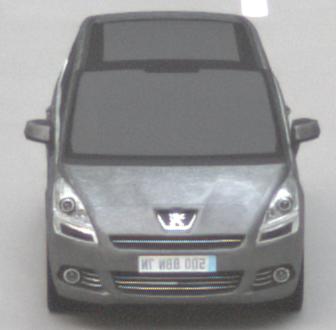
Make: Peugeot
Model: 5008 120 VTi
Detailed model: 5008 (I) Van
Model produced from: 2009/10
Model produced until: 2011/07
Doors: 5
Color: gray
Road condition: dry road
Daytime: sunrise or sunset
Contrast: medium contrast